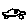
Label: car